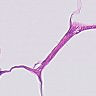
Metastatic tissue present: no